Question: How can I make the baseline extend to the axis limits instead of ending with the last data points when generating a stem plot with matplotlib?

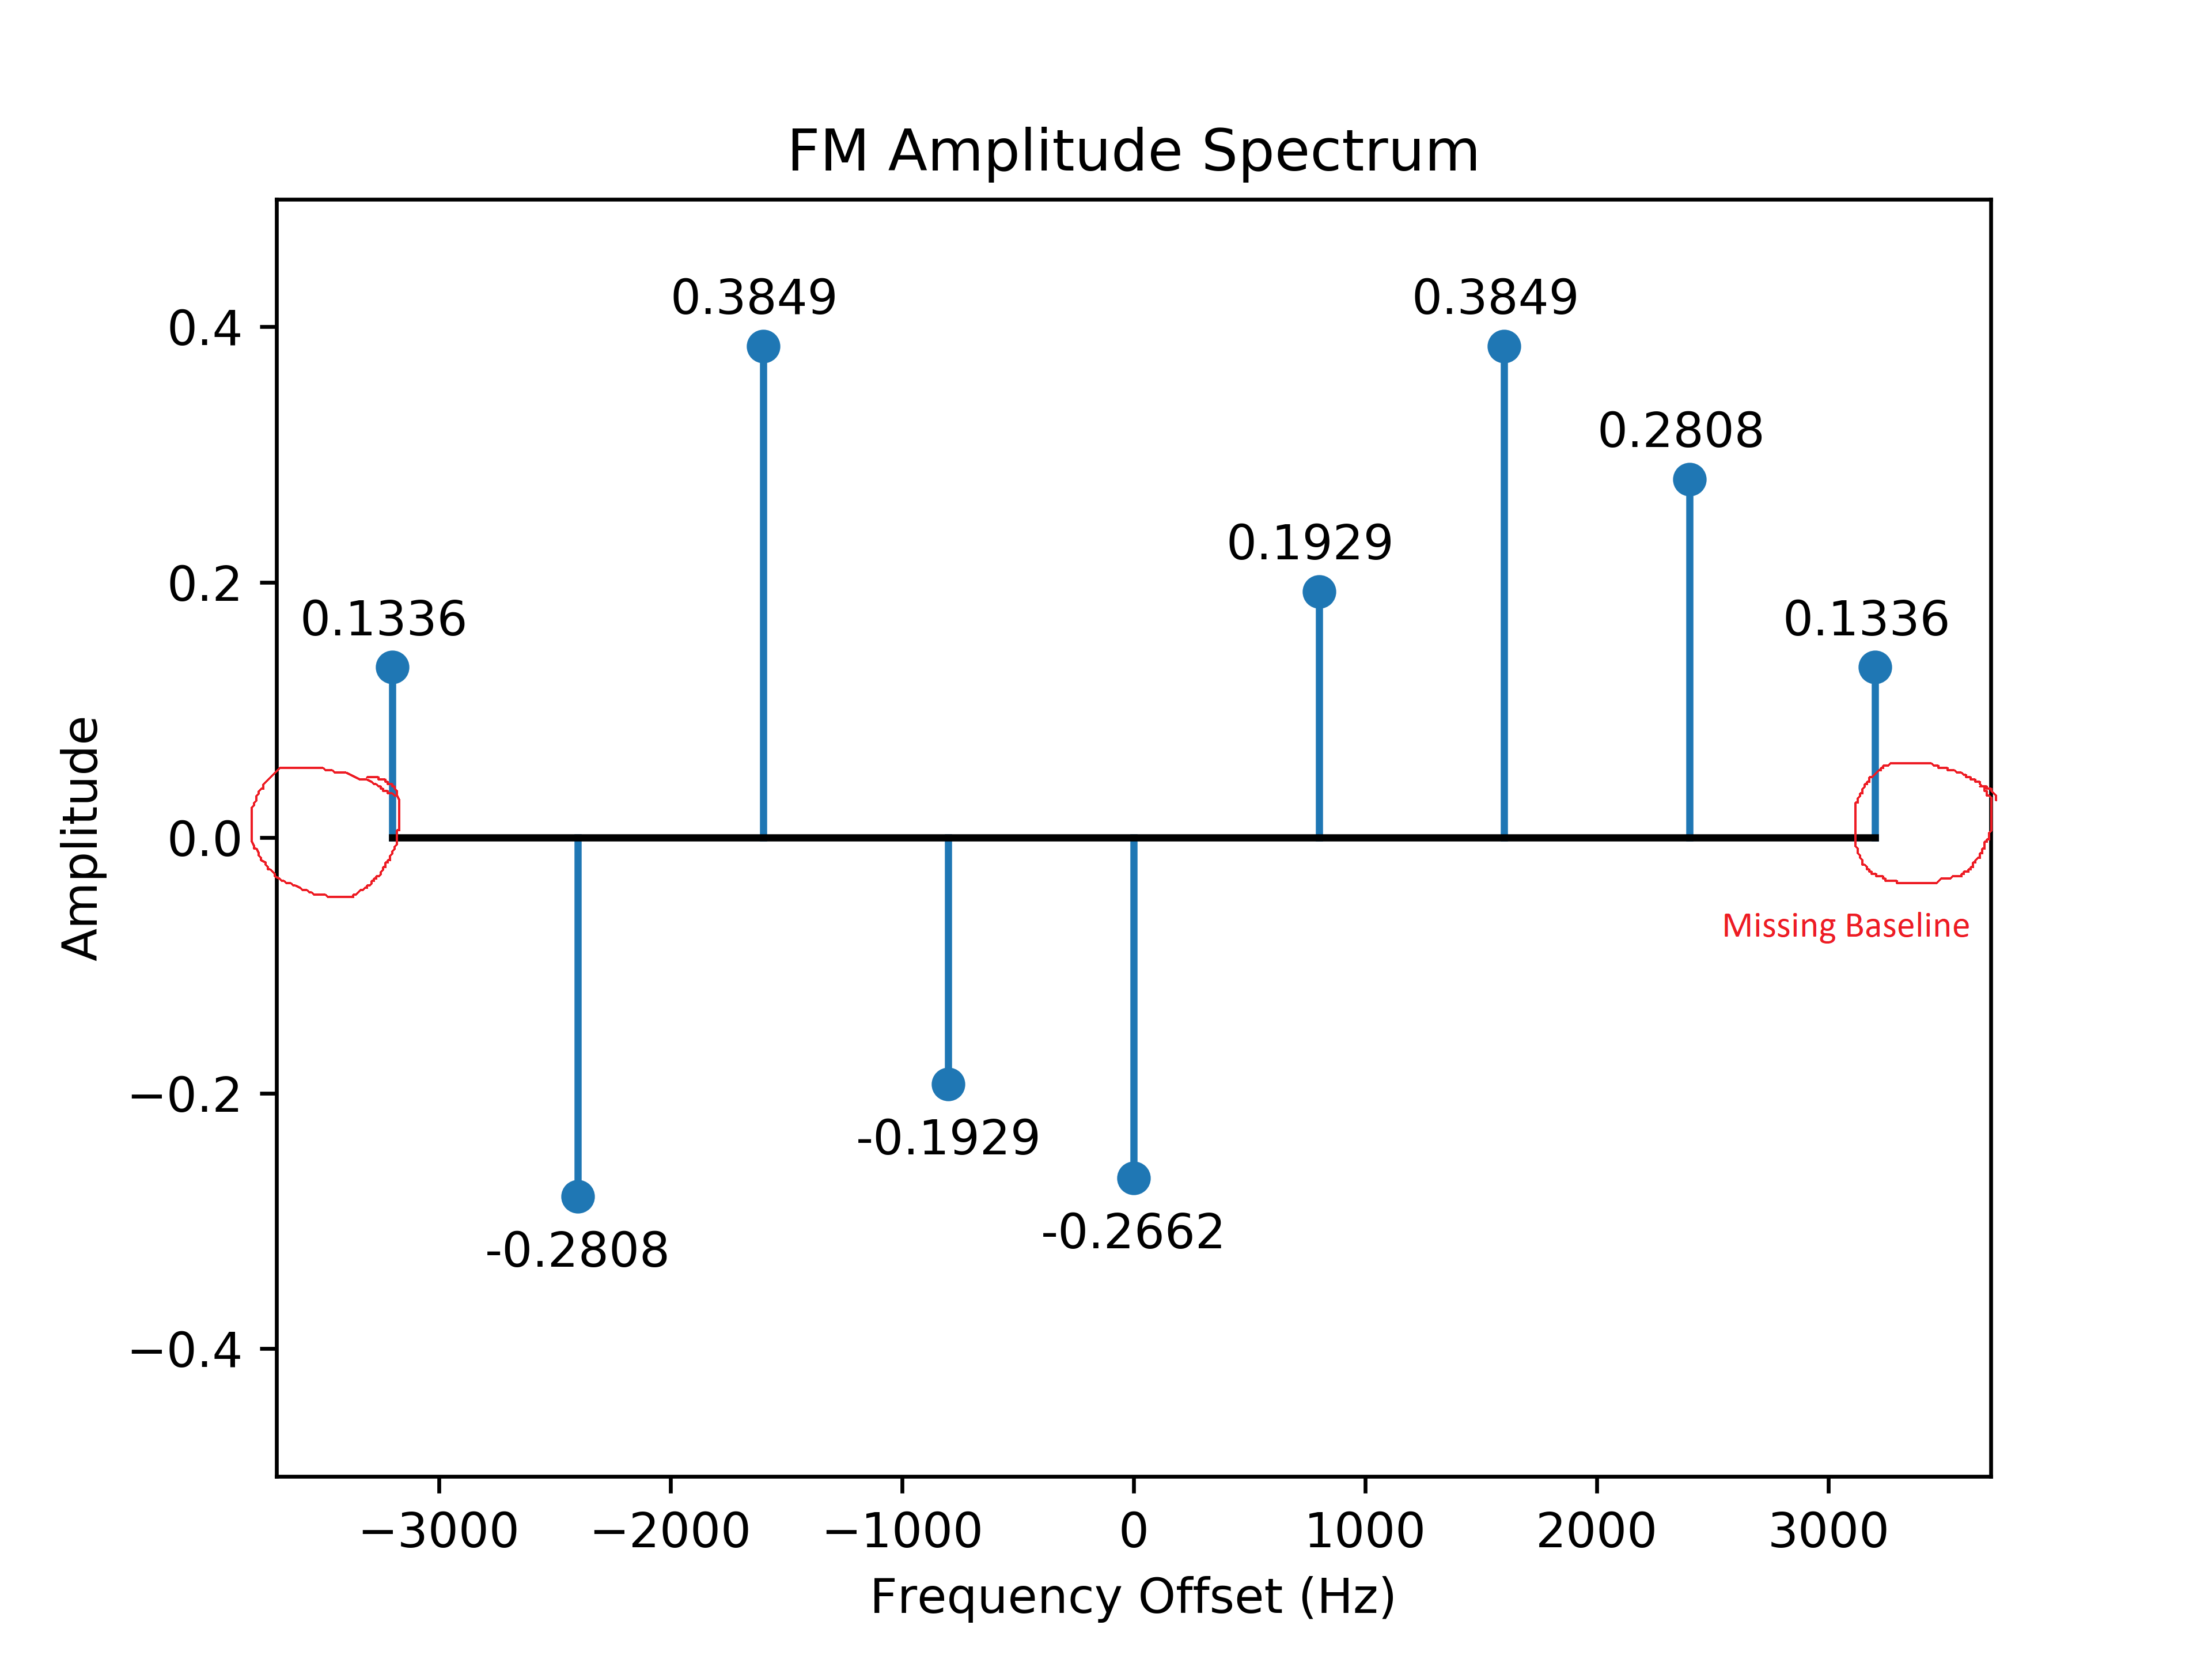
Answer: The baseline of a 'plt.stem' plot is returned from the function call,
'''
markerline, stemlines, baseline = plt.stem(x, np.cos(x), '-.')
'''
You can set the data of that line to be '[0,1]' and use the 'yaxis_transform', such that those coordinates are interpreted as axis coordinates.
'''
import matplotlib.pyplot as plt
import numpy as np
x = np.linspace(0.1, 2*np.pi, 10)
markerline, stemlines, baseline = plt.stem(x, np.cos(x), '-.')
plt.setp(baseline, 'color', 'r', 'linewidth', 2)
baseline.set_xdata([0,1])
baseline.set_transform(plt.gca().get_yaxis_transform())
plt.show()
'''
<URL>